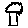
Label: tree